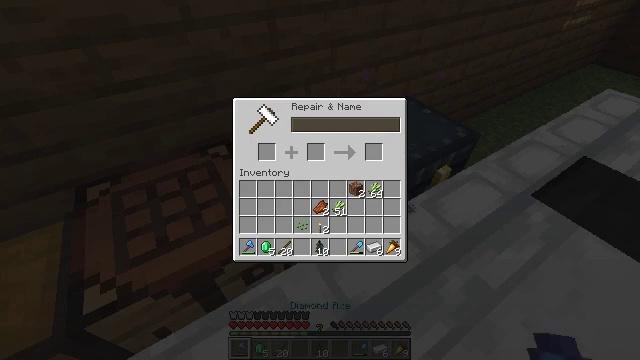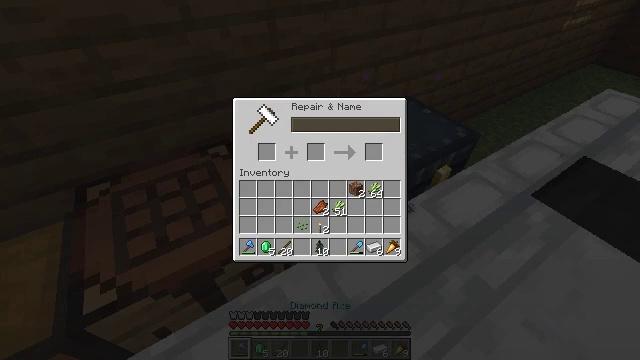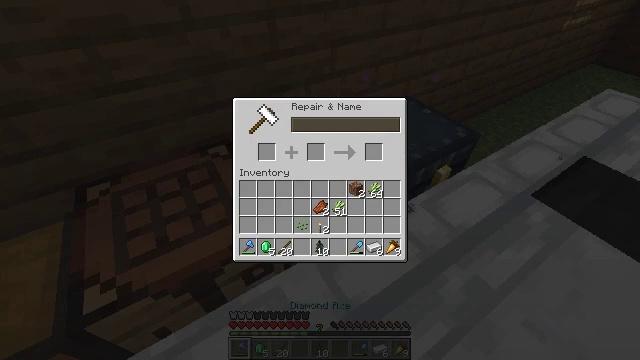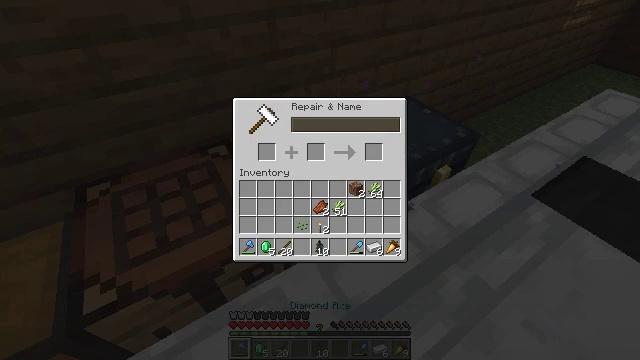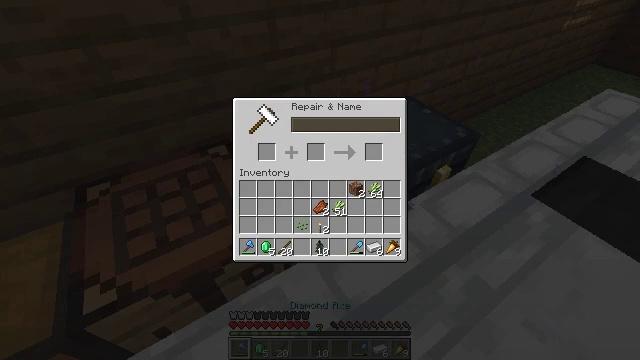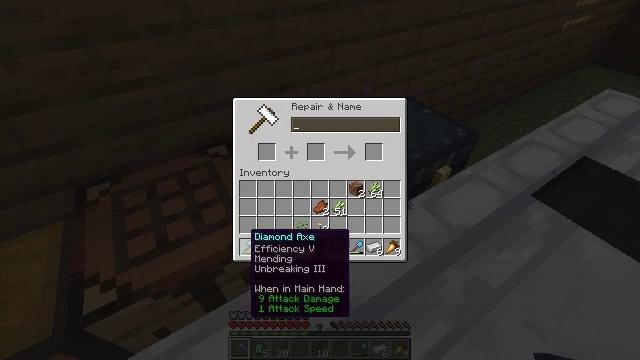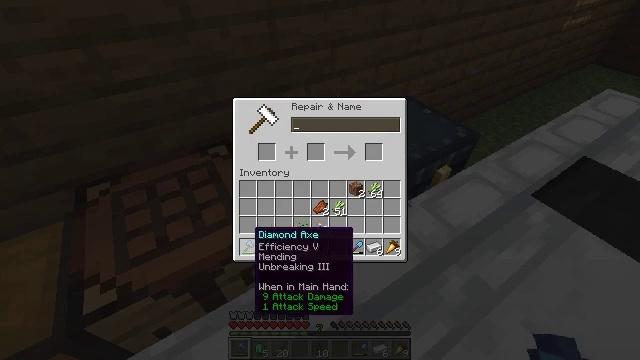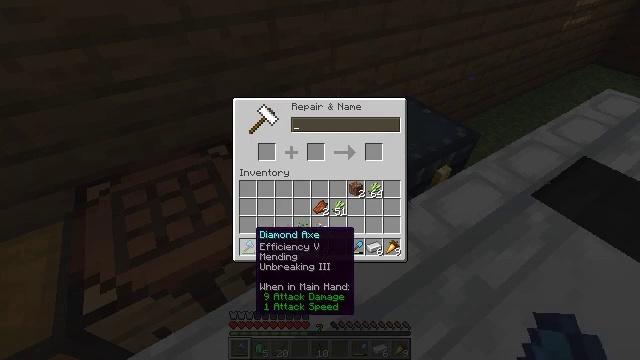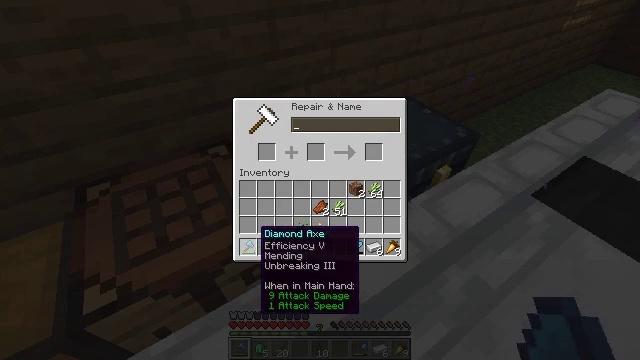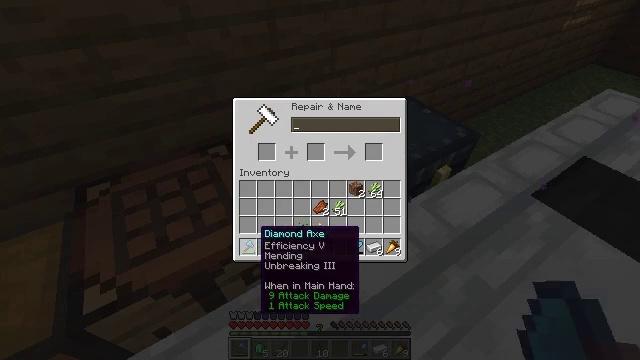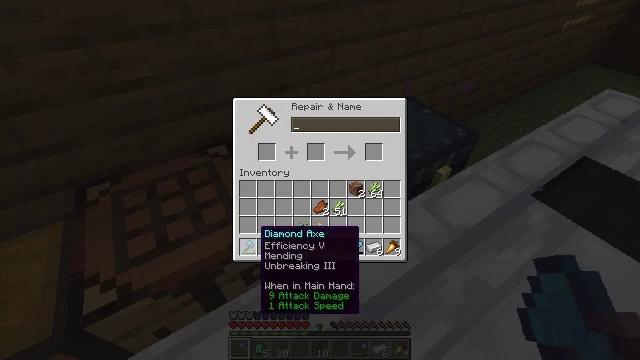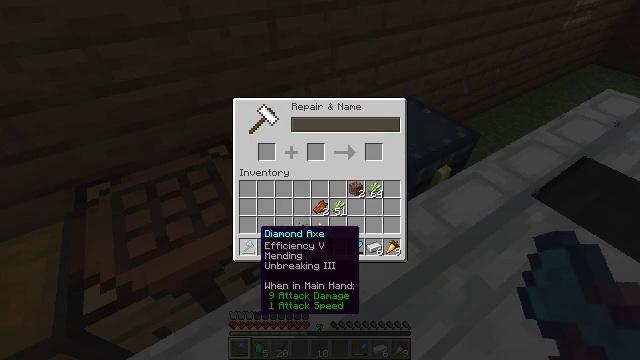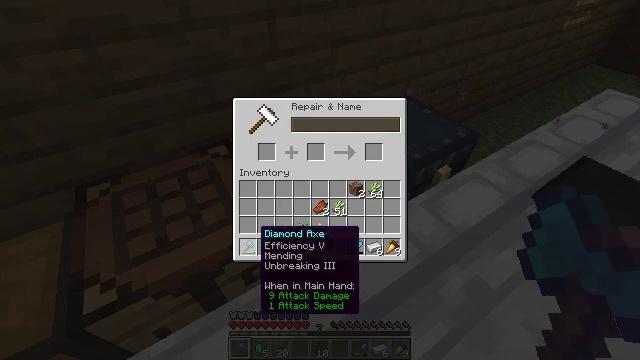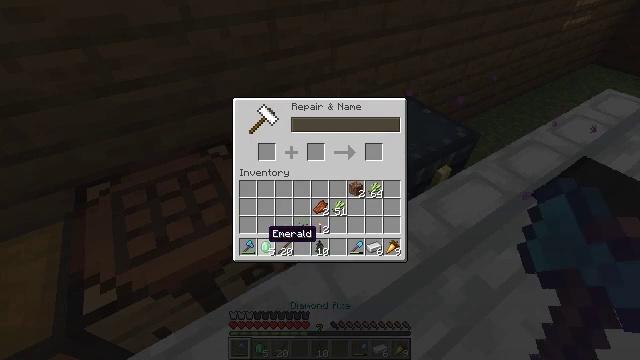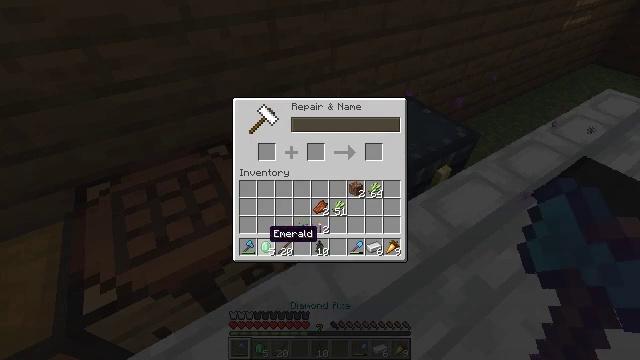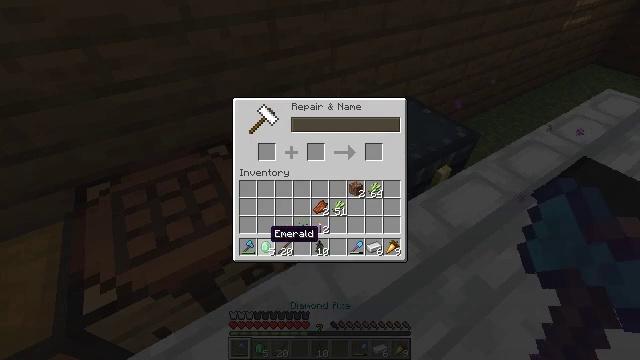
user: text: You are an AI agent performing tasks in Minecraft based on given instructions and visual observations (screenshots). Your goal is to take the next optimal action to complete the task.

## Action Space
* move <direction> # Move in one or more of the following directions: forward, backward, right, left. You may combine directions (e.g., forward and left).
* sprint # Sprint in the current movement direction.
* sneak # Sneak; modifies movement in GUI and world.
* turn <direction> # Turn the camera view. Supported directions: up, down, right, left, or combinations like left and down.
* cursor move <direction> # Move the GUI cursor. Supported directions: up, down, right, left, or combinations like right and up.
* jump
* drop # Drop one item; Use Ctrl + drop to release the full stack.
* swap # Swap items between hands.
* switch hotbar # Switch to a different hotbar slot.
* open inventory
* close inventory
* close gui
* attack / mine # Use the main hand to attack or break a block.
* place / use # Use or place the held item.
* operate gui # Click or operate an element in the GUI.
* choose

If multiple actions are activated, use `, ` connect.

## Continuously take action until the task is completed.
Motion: motion action
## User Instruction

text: Mine the shulker box.
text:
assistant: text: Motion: cursor move left
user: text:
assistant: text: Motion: no_op
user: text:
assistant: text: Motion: no_op
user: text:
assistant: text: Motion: no_op
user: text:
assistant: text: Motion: cursor move right
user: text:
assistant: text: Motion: no_op
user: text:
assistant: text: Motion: no_op
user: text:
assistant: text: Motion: no_op
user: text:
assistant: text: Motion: no_op
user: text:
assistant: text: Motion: no_op
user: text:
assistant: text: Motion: no_op
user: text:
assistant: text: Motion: no_op
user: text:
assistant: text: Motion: cursor move right
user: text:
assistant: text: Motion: no_op
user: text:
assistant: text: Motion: no_op
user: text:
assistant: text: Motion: no_op
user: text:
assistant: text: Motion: no_op
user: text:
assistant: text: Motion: cursor move left
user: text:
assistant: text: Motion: no_op
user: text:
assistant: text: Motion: no_op
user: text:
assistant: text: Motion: no_op
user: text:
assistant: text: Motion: no_op
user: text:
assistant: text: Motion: no_op
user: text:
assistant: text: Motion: no_op
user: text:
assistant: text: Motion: cursor move right
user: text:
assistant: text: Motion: cursor move right
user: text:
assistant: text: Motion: no_op
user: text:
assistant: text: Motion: no_op
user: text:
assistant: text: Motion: no_op
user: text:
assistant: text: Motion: no_op